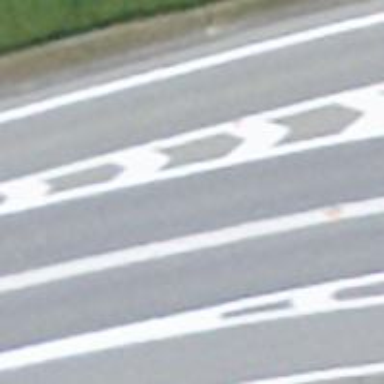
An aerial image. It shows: Asphalt trunk motorway.